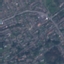
Land use / land cover class: Residential